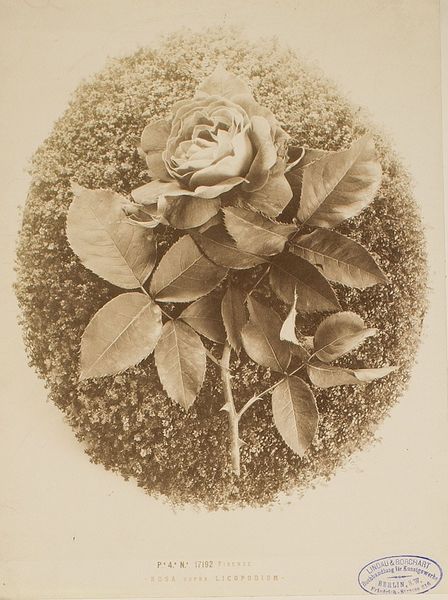
Titel: P. 4. N.&#xB0; 17192 Firenze - Rosa sopra licopodium
Künstler: Fratelli Alinari
Standort: Hamburg
Institution: Museum für Kunst und Gewerbe Hamburg
Schlagwörter: rose, pflanzen, vegetation, foto, fotografie, photographie, photo, karton, albumin, lichtbild, naturfotografie, sachfotografie, bildwerke, pflanzenabbildung, angewandte und bildende kunst, hessische systematik, tierfotografie, naturphotographie, tierphotographie, schwarzweißpositivverfahren, silbersalzverfahren, schwarzweißfotografie, objektstudien, sachphotographie, albuminpapier, pflanzenfotografie, schlangenmoos